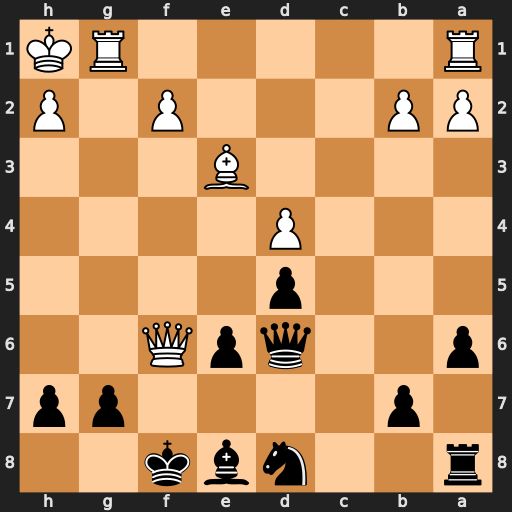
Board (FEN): r2nbk2/1p4pp/p2qpQ2/3p4/3P4/4B3/PP3P1P/R5RK
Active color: b
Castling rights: -
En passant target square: -
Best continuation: gxf6 Bh6+ Ke7